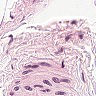
Metastatic tissue present: no